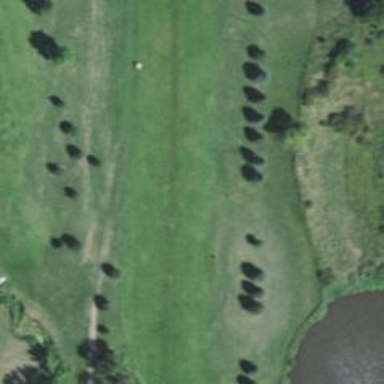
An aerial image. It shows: Grassy area designated as golf fairway.